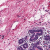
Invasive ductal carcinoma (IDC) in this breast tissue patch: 0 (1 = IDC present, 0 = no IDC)